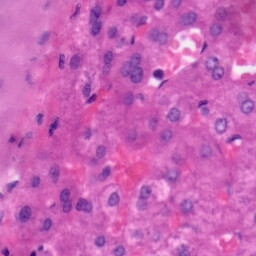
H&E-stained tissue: Liver